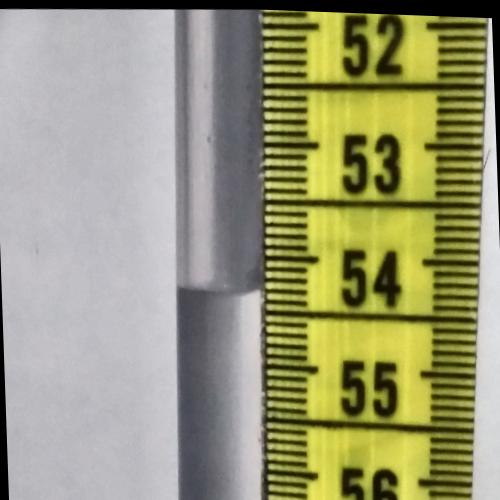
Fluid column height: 54.3 cm